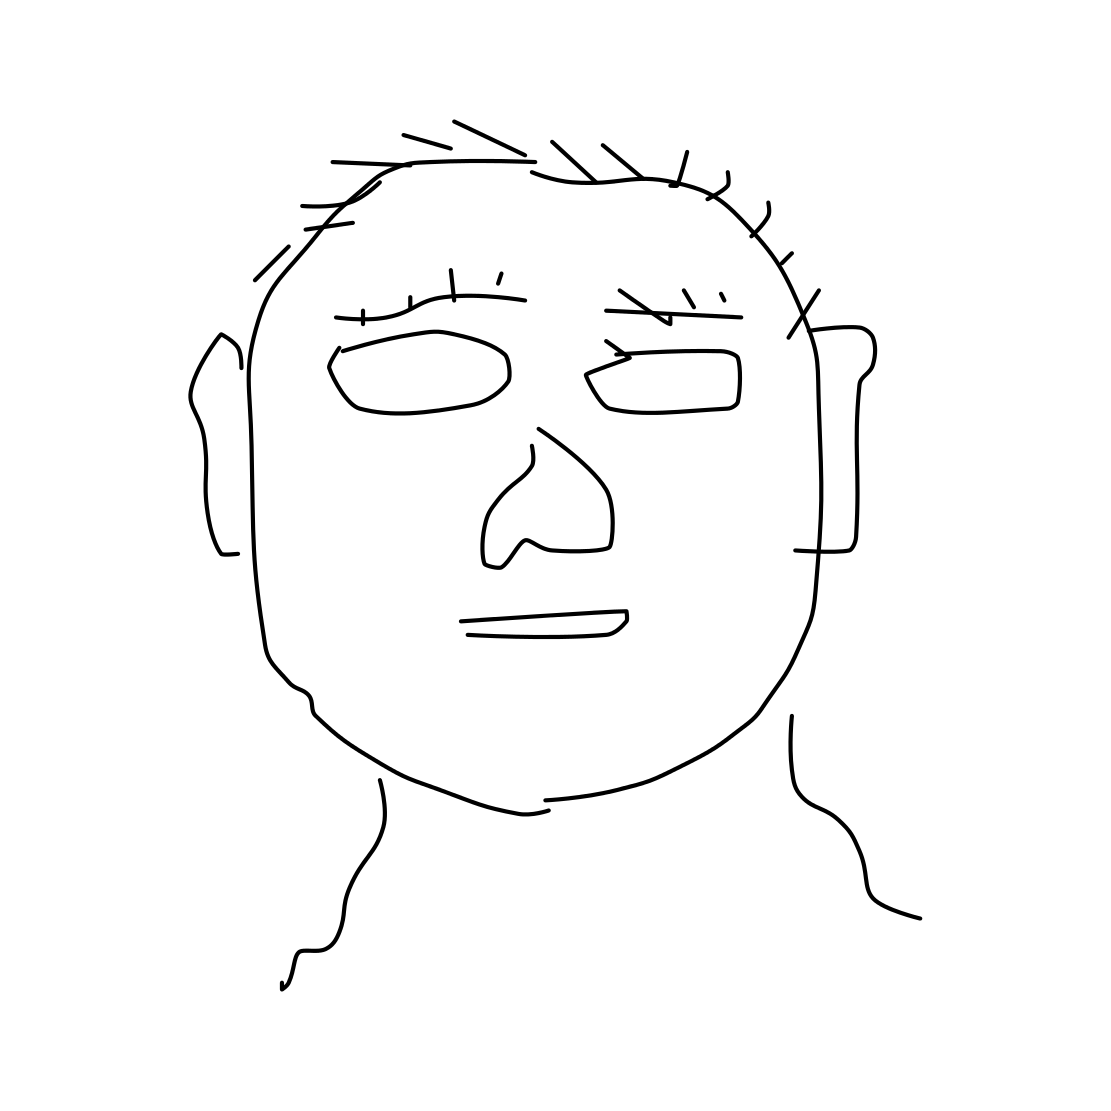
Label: face